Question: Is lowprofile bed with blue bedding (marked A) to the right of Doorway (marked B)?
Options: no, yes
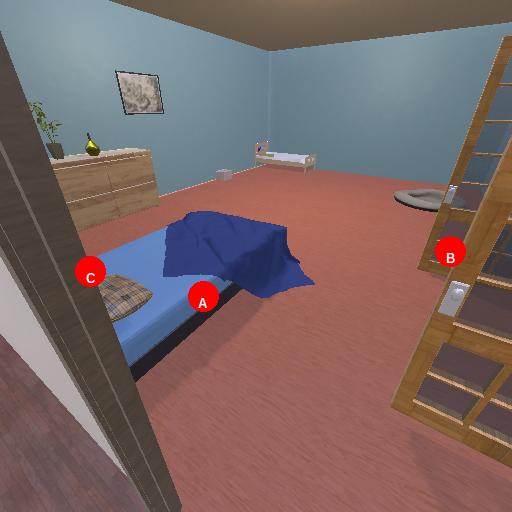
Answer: no